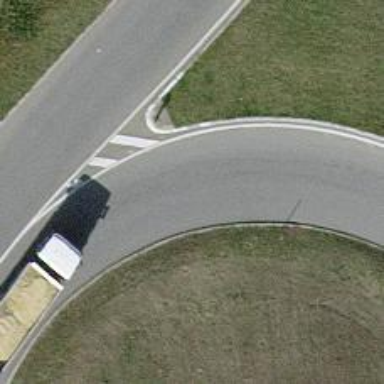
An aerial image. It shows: Secondary link road with asphalt surface.